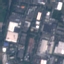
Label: Industrial